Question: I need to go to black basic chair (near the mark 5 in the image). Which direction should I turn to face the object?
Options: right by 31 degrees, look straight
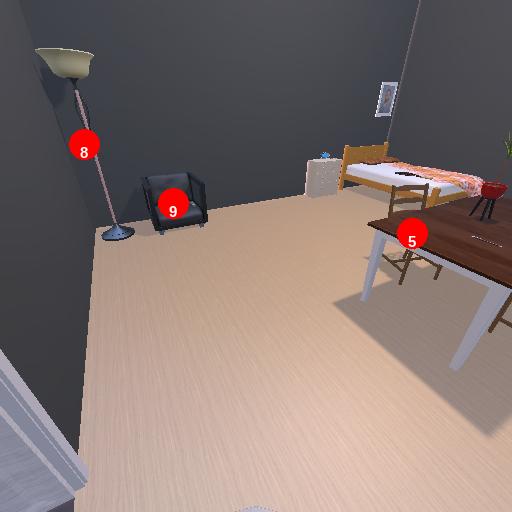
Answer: right by 31 degrees